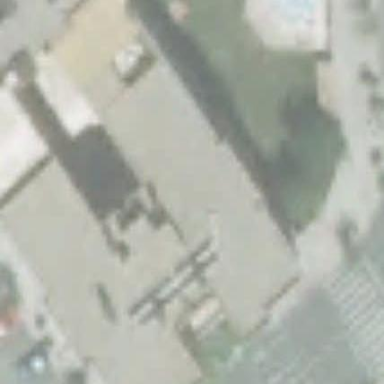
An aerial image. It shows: Part of building.